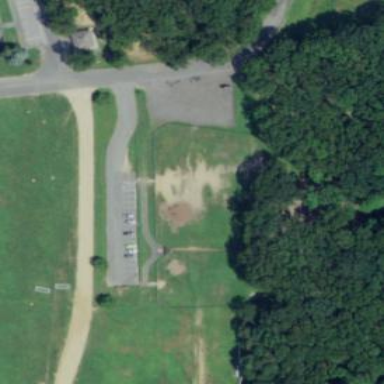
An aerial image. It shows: Dog park enclosed by fence.